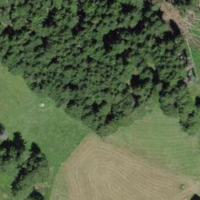
EUNIS habitat code: 43
Species observed at this site:
Nucifraga caryocatactes